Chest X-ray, AP view. Patient: 58 years old, sex M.
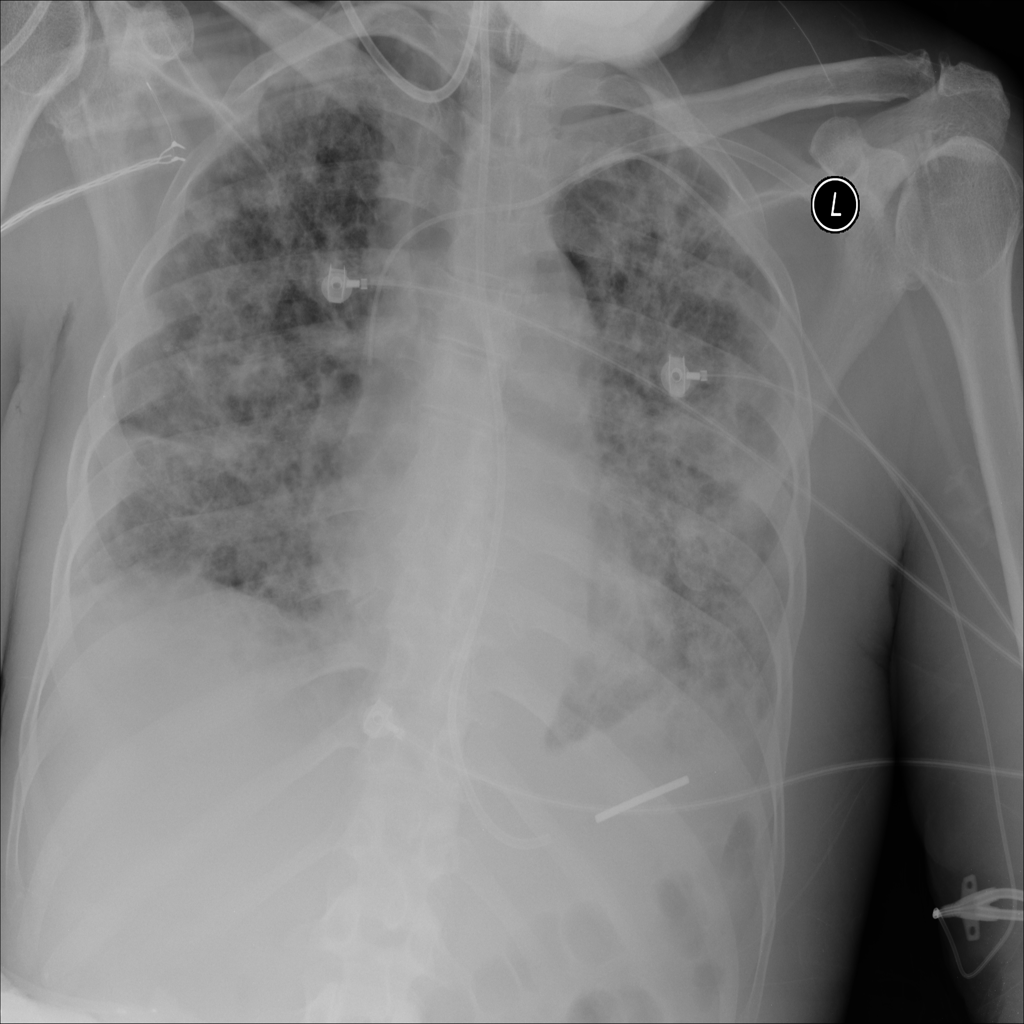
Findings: No Finding